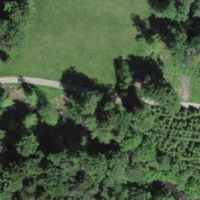
EUNIS habitat code: 41
Species observed at this site:
Mercurialis perennis